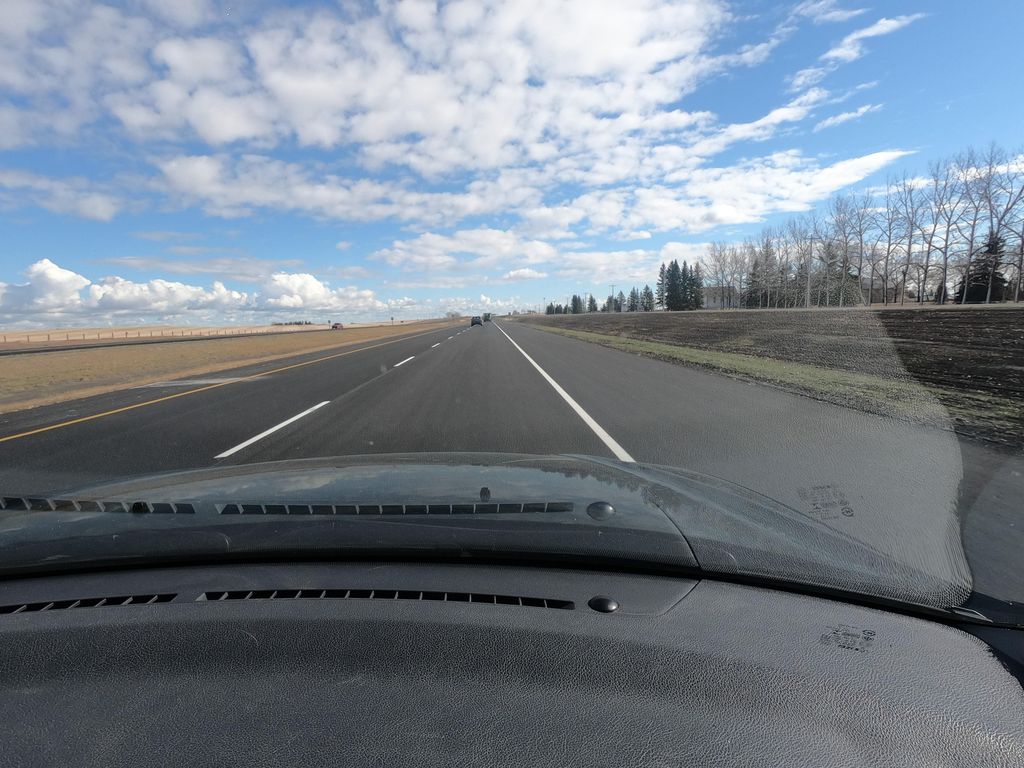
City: calgary